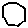
Label: hexagon